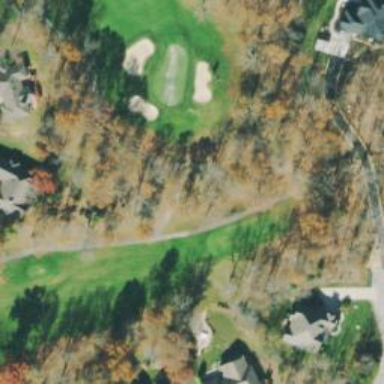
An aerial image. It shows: Service road designated as golf cart path.